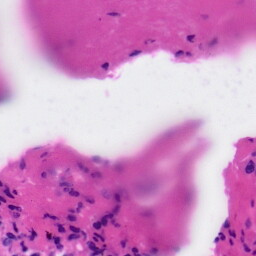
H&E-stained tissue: Tonsil